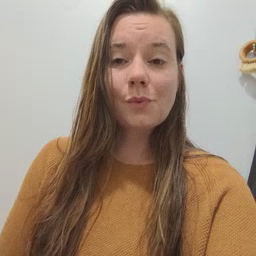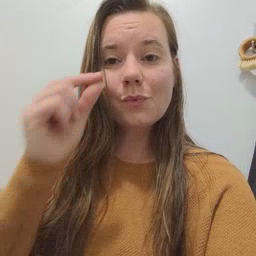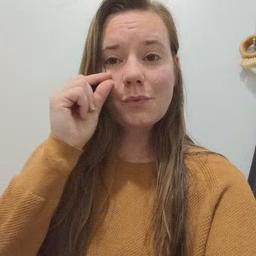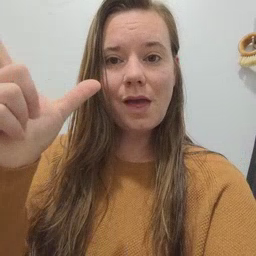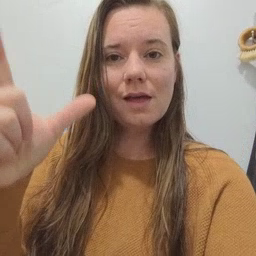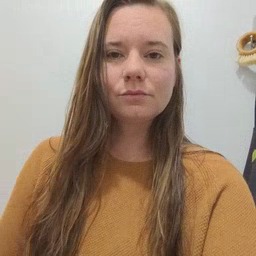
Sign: awake